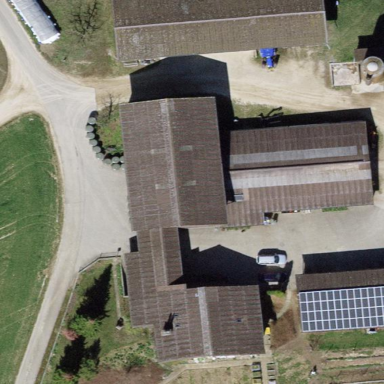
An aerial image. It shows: Isolated dwelling located within farmyard.